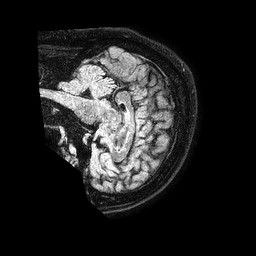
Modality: FLAIR
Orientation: sagittal
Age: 48
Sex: male
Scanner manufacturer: philips
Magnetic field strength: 1.5 T
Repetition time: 4.8 s
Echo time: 0.3 s